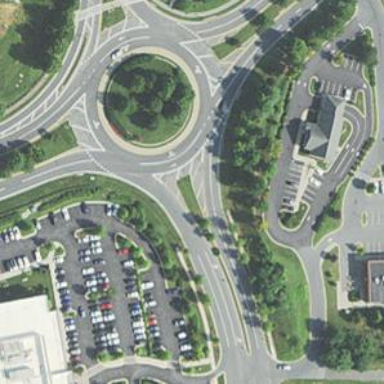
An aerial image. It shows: Primary highway intersecting roundabout.